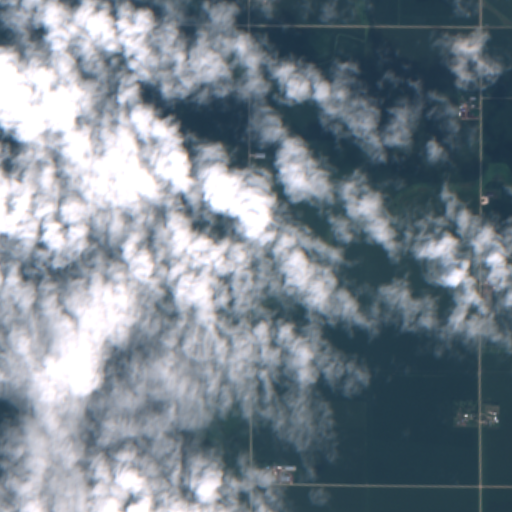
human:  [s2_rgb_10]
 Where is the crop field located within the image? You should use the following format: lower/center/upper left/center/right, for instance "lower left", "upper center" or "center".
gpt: The crop field is located in the right of the image.
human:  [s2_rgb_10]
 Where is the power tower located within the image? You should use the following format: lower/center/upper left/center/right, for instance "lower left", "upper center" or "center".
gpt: The power tower is located in the lower of the image.
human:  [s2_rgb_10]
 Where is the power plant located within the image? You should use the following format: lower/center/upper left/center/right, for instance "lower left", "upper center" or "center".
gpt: There is no power plant in the image.